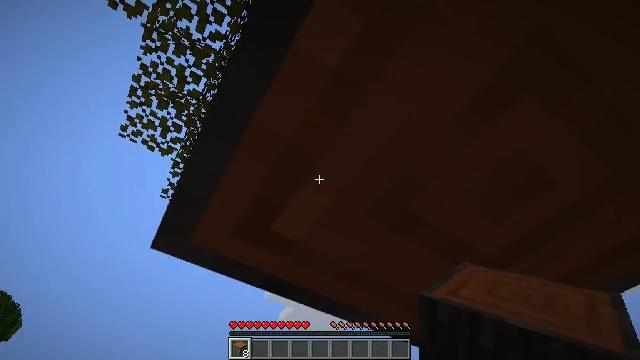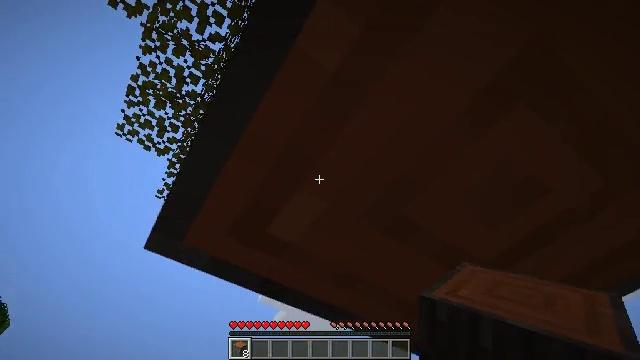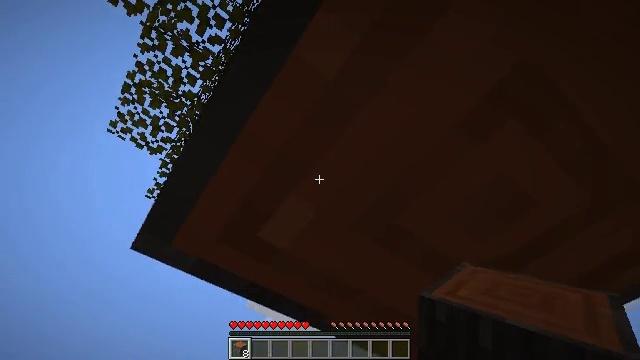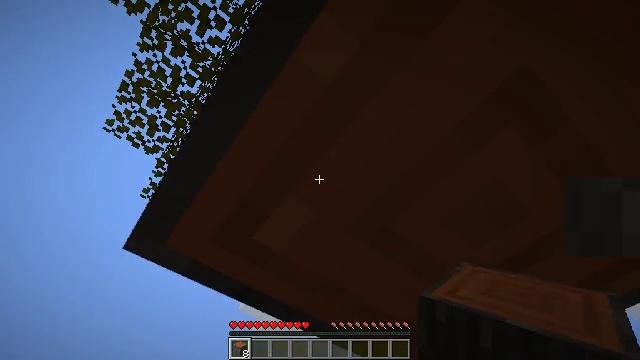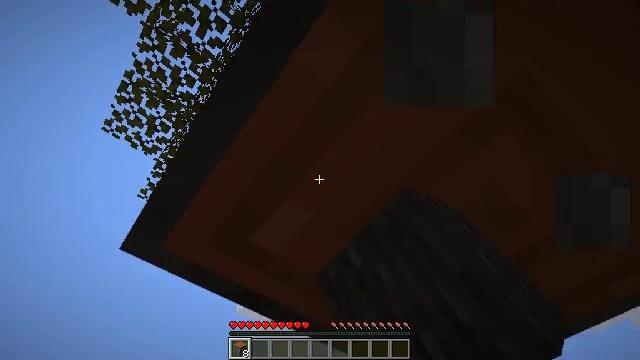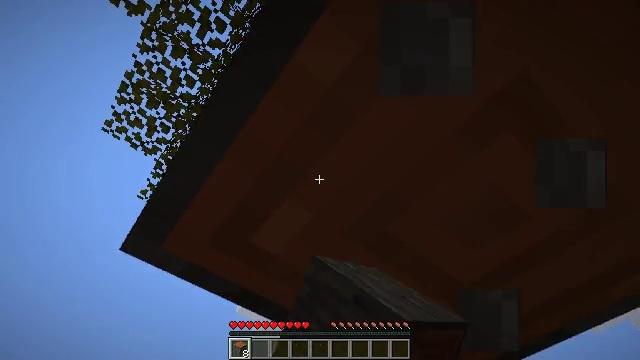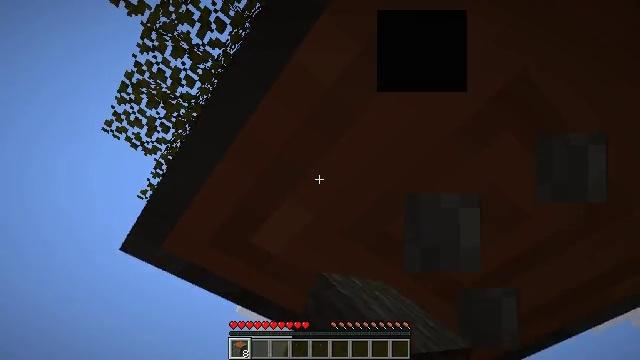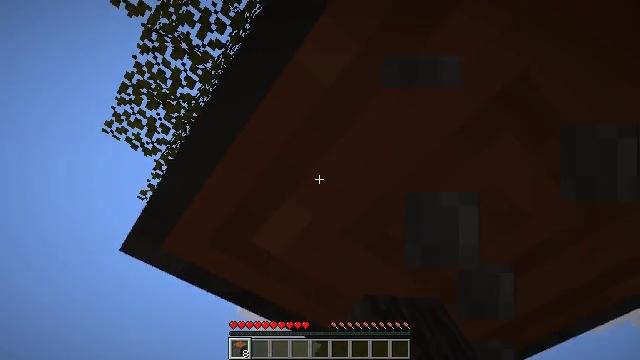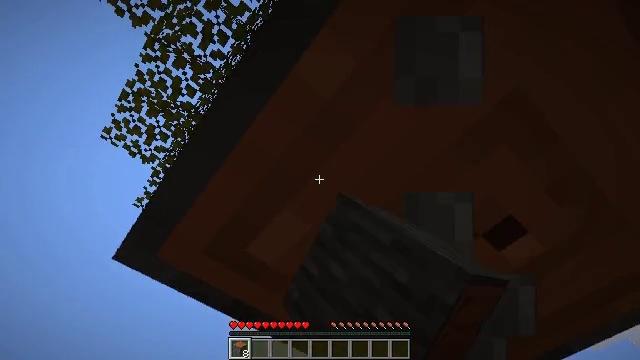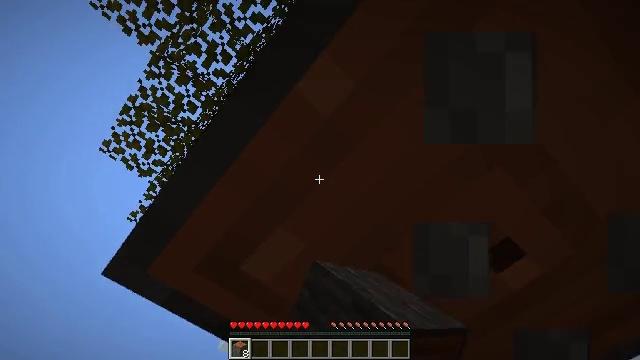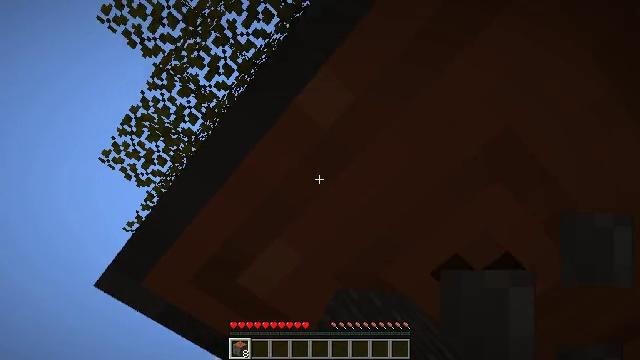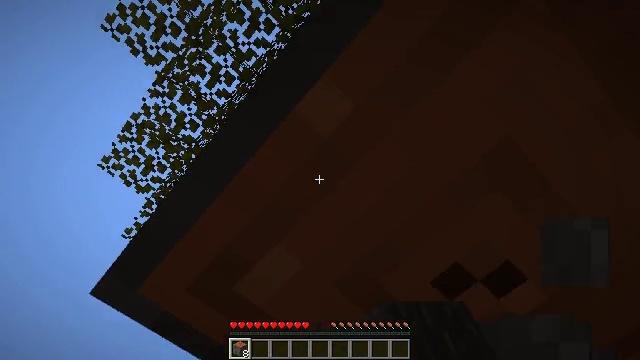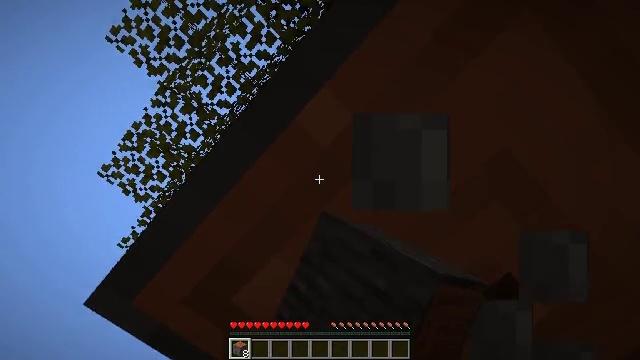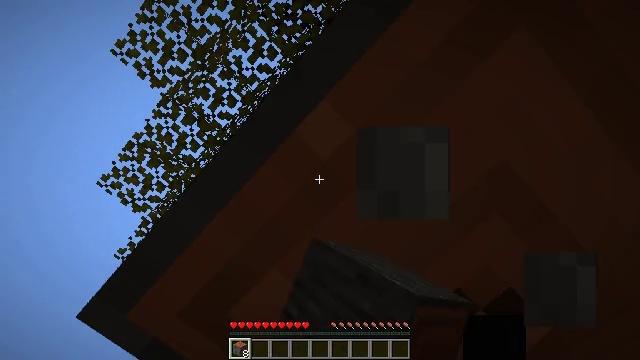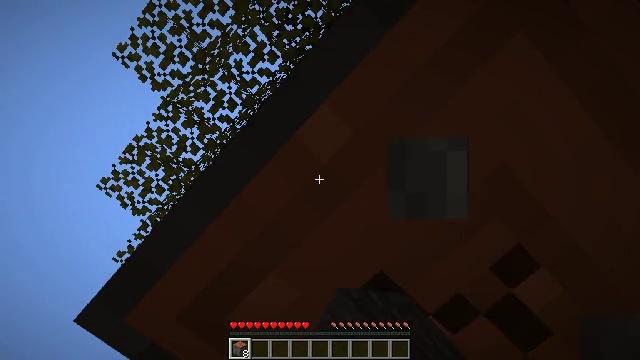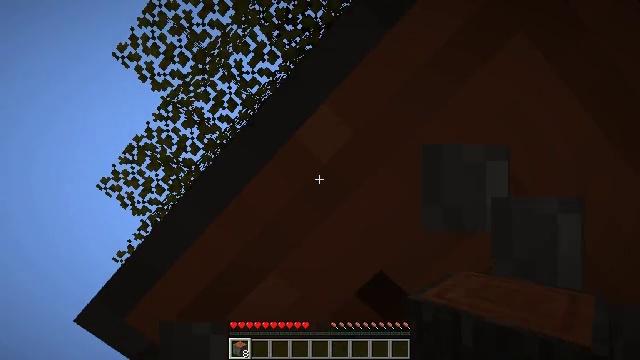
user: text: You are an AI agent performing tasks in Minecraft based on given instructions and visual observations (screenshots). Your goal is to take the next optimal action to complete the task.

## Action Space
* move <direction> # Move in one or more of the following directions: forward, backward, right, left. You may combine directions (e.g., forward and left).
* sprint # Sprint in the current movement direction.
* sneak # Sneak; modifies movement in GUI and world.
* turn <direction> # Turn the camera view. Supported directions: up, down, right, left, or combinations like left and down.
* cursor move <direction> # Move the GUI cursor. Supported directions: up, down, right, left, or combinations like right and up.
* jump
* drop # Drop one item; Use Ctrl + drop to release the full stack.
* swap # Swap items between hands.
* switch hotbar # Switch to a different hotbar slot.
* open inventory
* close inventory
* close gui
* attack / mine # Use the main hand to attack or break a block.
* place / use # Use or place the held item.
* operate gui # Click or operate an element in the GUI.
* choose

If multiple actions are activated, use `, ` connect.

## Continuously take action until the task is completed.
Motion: motion action
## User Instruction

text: Collect acacia logs by breaking the tree.
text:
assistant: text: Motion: turn right
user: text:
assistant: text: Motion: turn right and up
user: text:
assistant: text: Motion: turn right, attack / mine
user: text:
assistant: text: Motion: attack / mine
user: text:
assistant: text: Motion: attack / mine
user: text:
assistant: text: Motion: attack / mine
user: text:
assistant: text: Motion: attack / mine
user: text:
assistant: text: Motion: turn right and up, attack / mine
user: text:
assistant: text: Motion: turn right and up, attack / mine
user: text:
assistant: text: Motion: turn up, attack / mine
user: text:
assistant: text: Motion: turn up, attack / mine
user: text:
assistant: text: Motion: turn up, attack / mine
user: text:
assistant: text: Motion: turn up, attack / mine
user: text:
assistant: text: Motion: attack / mine
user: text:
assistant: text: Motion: attack / mine
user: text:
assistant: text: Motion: attack / mine
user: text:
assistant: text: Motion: attack / mine
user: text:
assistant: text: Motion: attack / mine
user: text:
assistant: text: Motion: attack / mine
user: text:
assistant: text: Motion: attack / mine
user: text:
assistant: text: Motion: attack / mine
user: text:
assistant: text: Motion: turn right, attack / mine
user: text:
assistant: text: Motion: turn right and down, attack / mine
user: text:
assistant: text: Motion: turn right, attack / mine
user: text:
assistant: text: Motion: attack / mine
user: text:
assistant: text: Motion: attack / mine
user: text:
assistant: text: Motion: attack / mine
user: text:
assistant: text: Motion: attack / mine
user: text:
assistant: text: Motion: attack / mine
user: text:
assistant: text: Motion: attack / mine